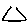
Label: triangle